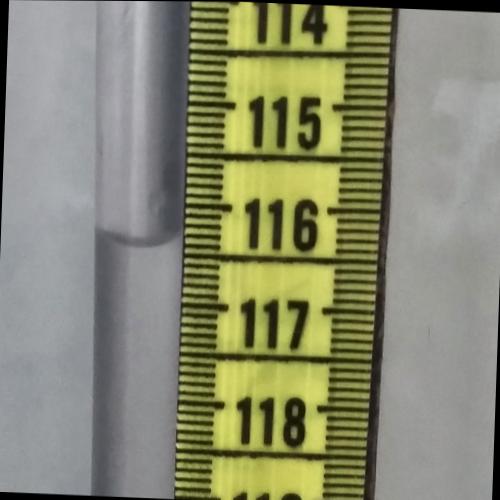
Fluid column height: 116.4 cm